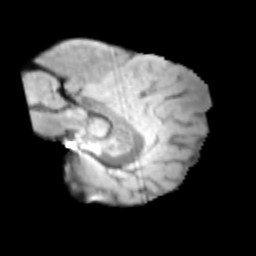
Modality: T2w
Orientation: sagittal
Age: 9
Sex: male
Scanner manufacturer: siemens
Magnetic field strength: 3 T
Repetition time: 3.8 s
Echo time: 0.07 s